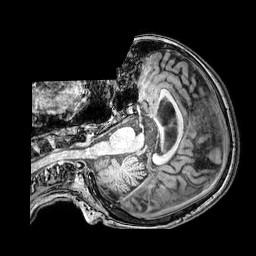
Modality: T1w
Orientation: axial
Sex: female
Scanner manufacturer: philips
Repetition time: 0.008268 s
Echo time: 0.00381 s